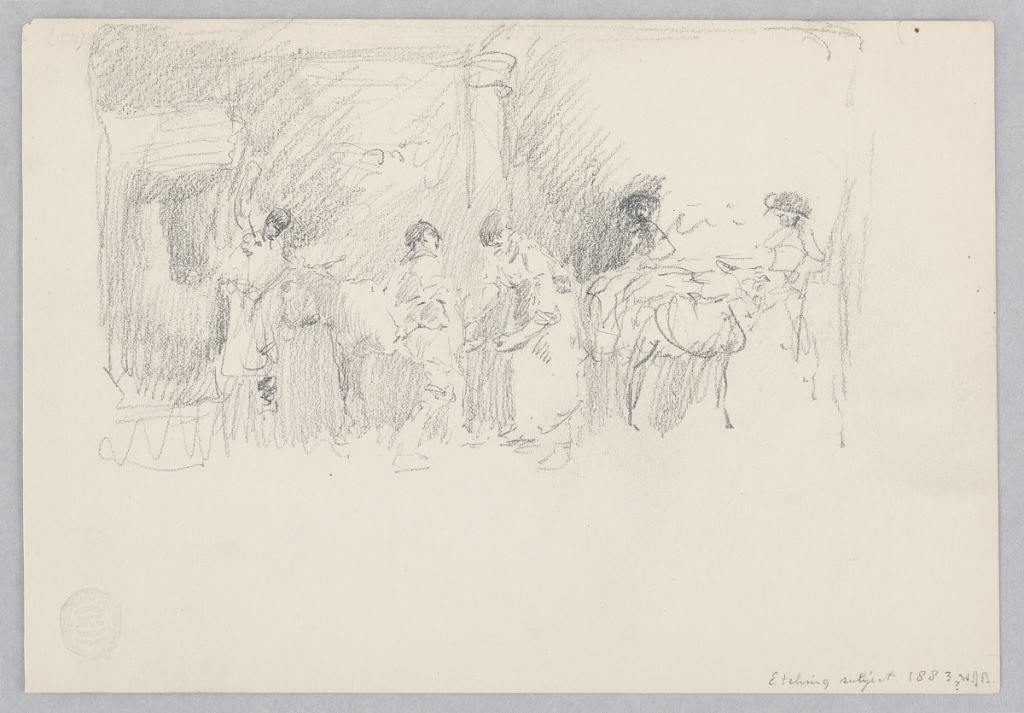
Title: Blacksmith
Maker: Robert Frederick Blum, American, 1857–1903
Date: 1883
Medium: Graphite on wove paper
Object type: Drawing
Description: Sketch of male figures working in a blacksmith shop.